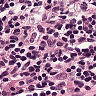
Metastatic tissue present: no